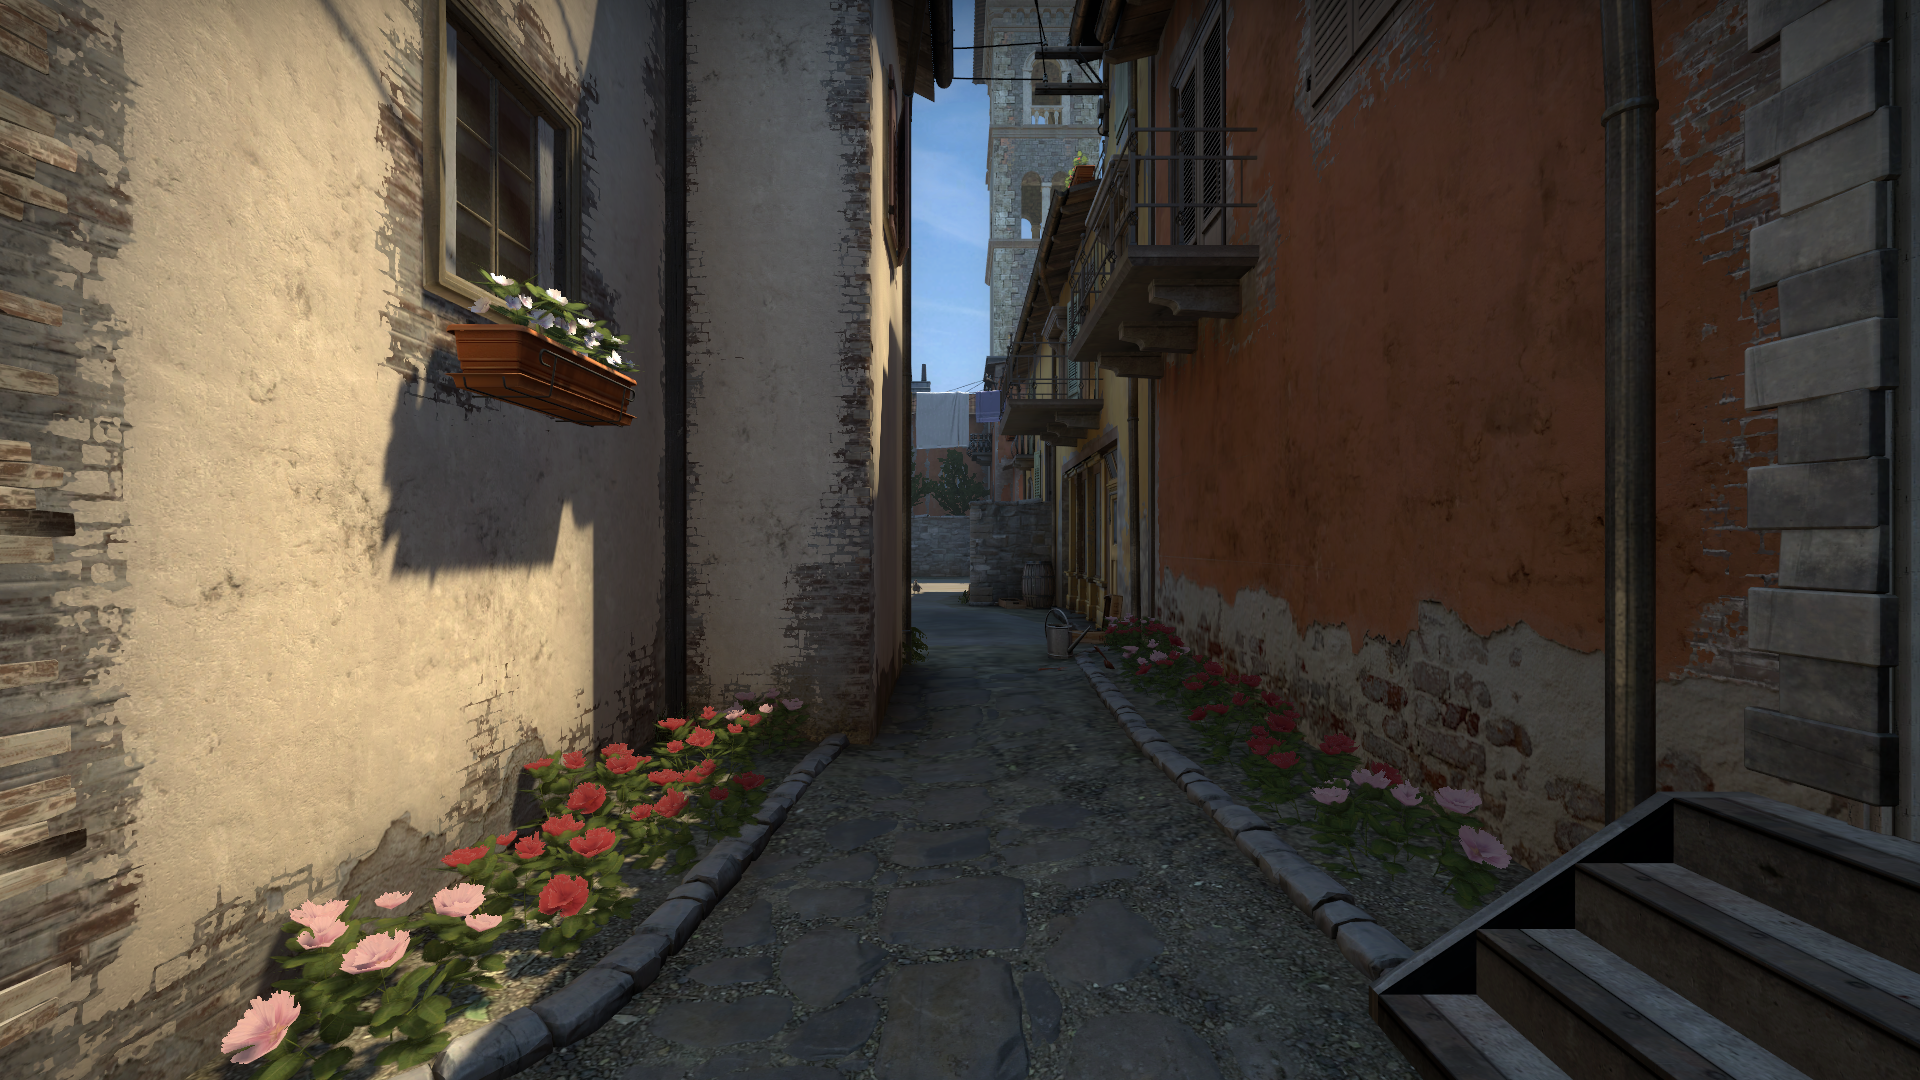
Map: de_inferno